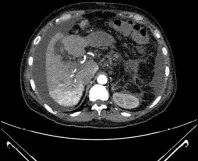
Imaging data. (A) Preoperative CT-enhanced arterial phase transverse image.
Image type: radiology (ct)